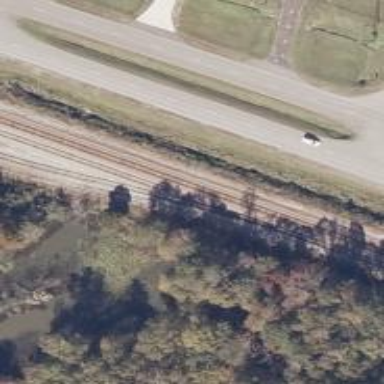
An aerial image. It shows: Railway siding with rails.